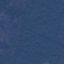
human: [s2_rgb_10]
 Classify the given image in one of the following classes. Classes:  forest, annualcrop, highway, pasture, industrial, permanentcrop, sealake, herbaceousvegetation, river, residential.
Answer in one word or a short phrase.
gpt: Forest